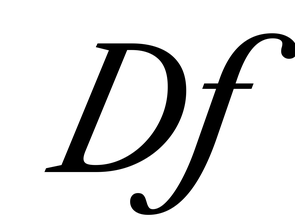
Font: LibreCaslonText-Italic_Italic